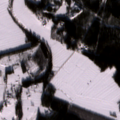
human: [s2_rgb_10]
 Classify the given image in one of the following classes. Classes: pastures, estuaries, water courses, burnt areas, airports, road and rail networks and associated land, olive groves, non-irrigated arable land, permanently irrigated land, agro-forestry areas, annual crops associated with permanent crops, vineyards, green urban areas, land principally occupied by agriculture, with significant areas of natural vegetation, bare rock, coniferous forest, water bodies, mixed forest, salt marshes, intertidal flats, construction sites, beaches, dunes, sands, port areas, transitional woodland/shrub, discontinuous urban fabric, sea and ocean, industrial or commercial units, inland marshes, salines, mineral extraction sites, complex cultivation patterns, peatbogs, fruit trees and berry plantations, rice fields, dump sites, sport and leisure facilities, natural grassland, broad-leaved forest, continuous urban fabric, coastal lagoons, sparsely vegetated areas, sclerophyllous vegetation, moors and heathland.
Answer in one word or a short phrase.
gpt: non-irrigated arable land, land principally occupied by agriculture, with significant areas of natural vegetation, coniferous forest, mixed forest